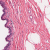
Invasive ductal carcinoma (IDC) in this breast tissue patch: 0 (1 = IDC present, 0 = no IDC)